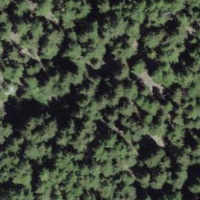
EUNIS habitat code: 43
Species observed at this site:
Capreolus capreolus